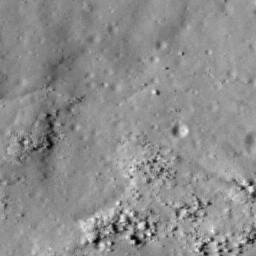
Host type: background_regolith
Lunar coordinates: latitude nan, longitude nan